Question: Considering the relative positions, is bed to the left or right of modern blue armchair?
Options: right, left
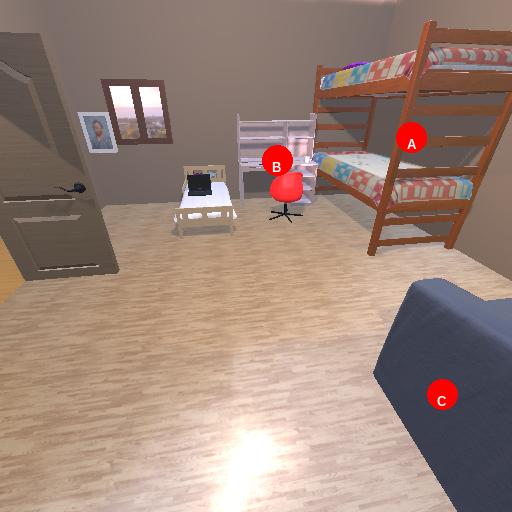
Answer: right